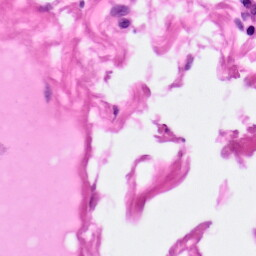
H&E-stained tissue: Pancreatic